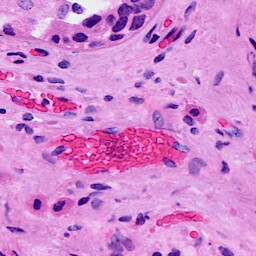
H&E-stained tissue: Breast